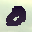
Label: 0